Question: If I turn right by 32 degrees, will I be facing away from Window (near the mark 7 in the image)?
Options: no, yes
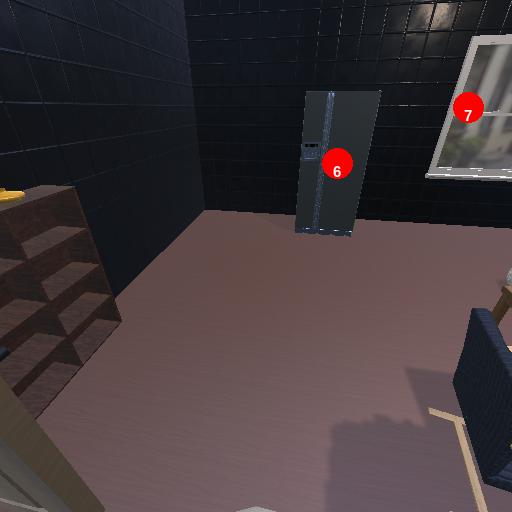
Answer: no